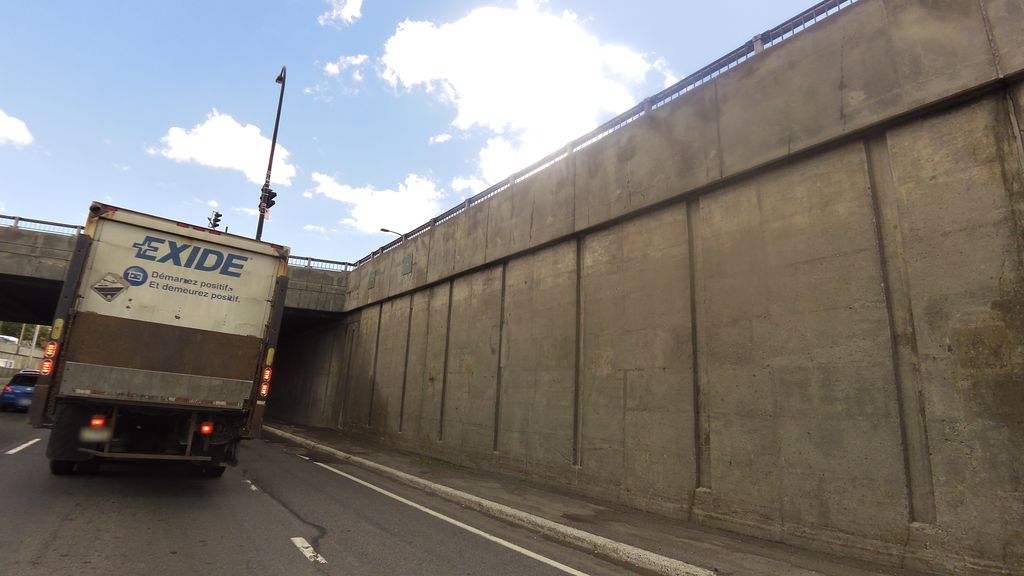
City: montreal